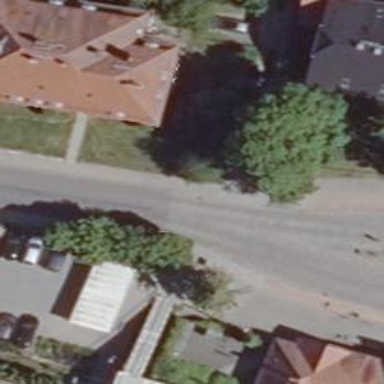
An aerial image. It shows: Residential road with sidewalks on both sides. The surface of the sidewalks is sett.